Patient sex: M
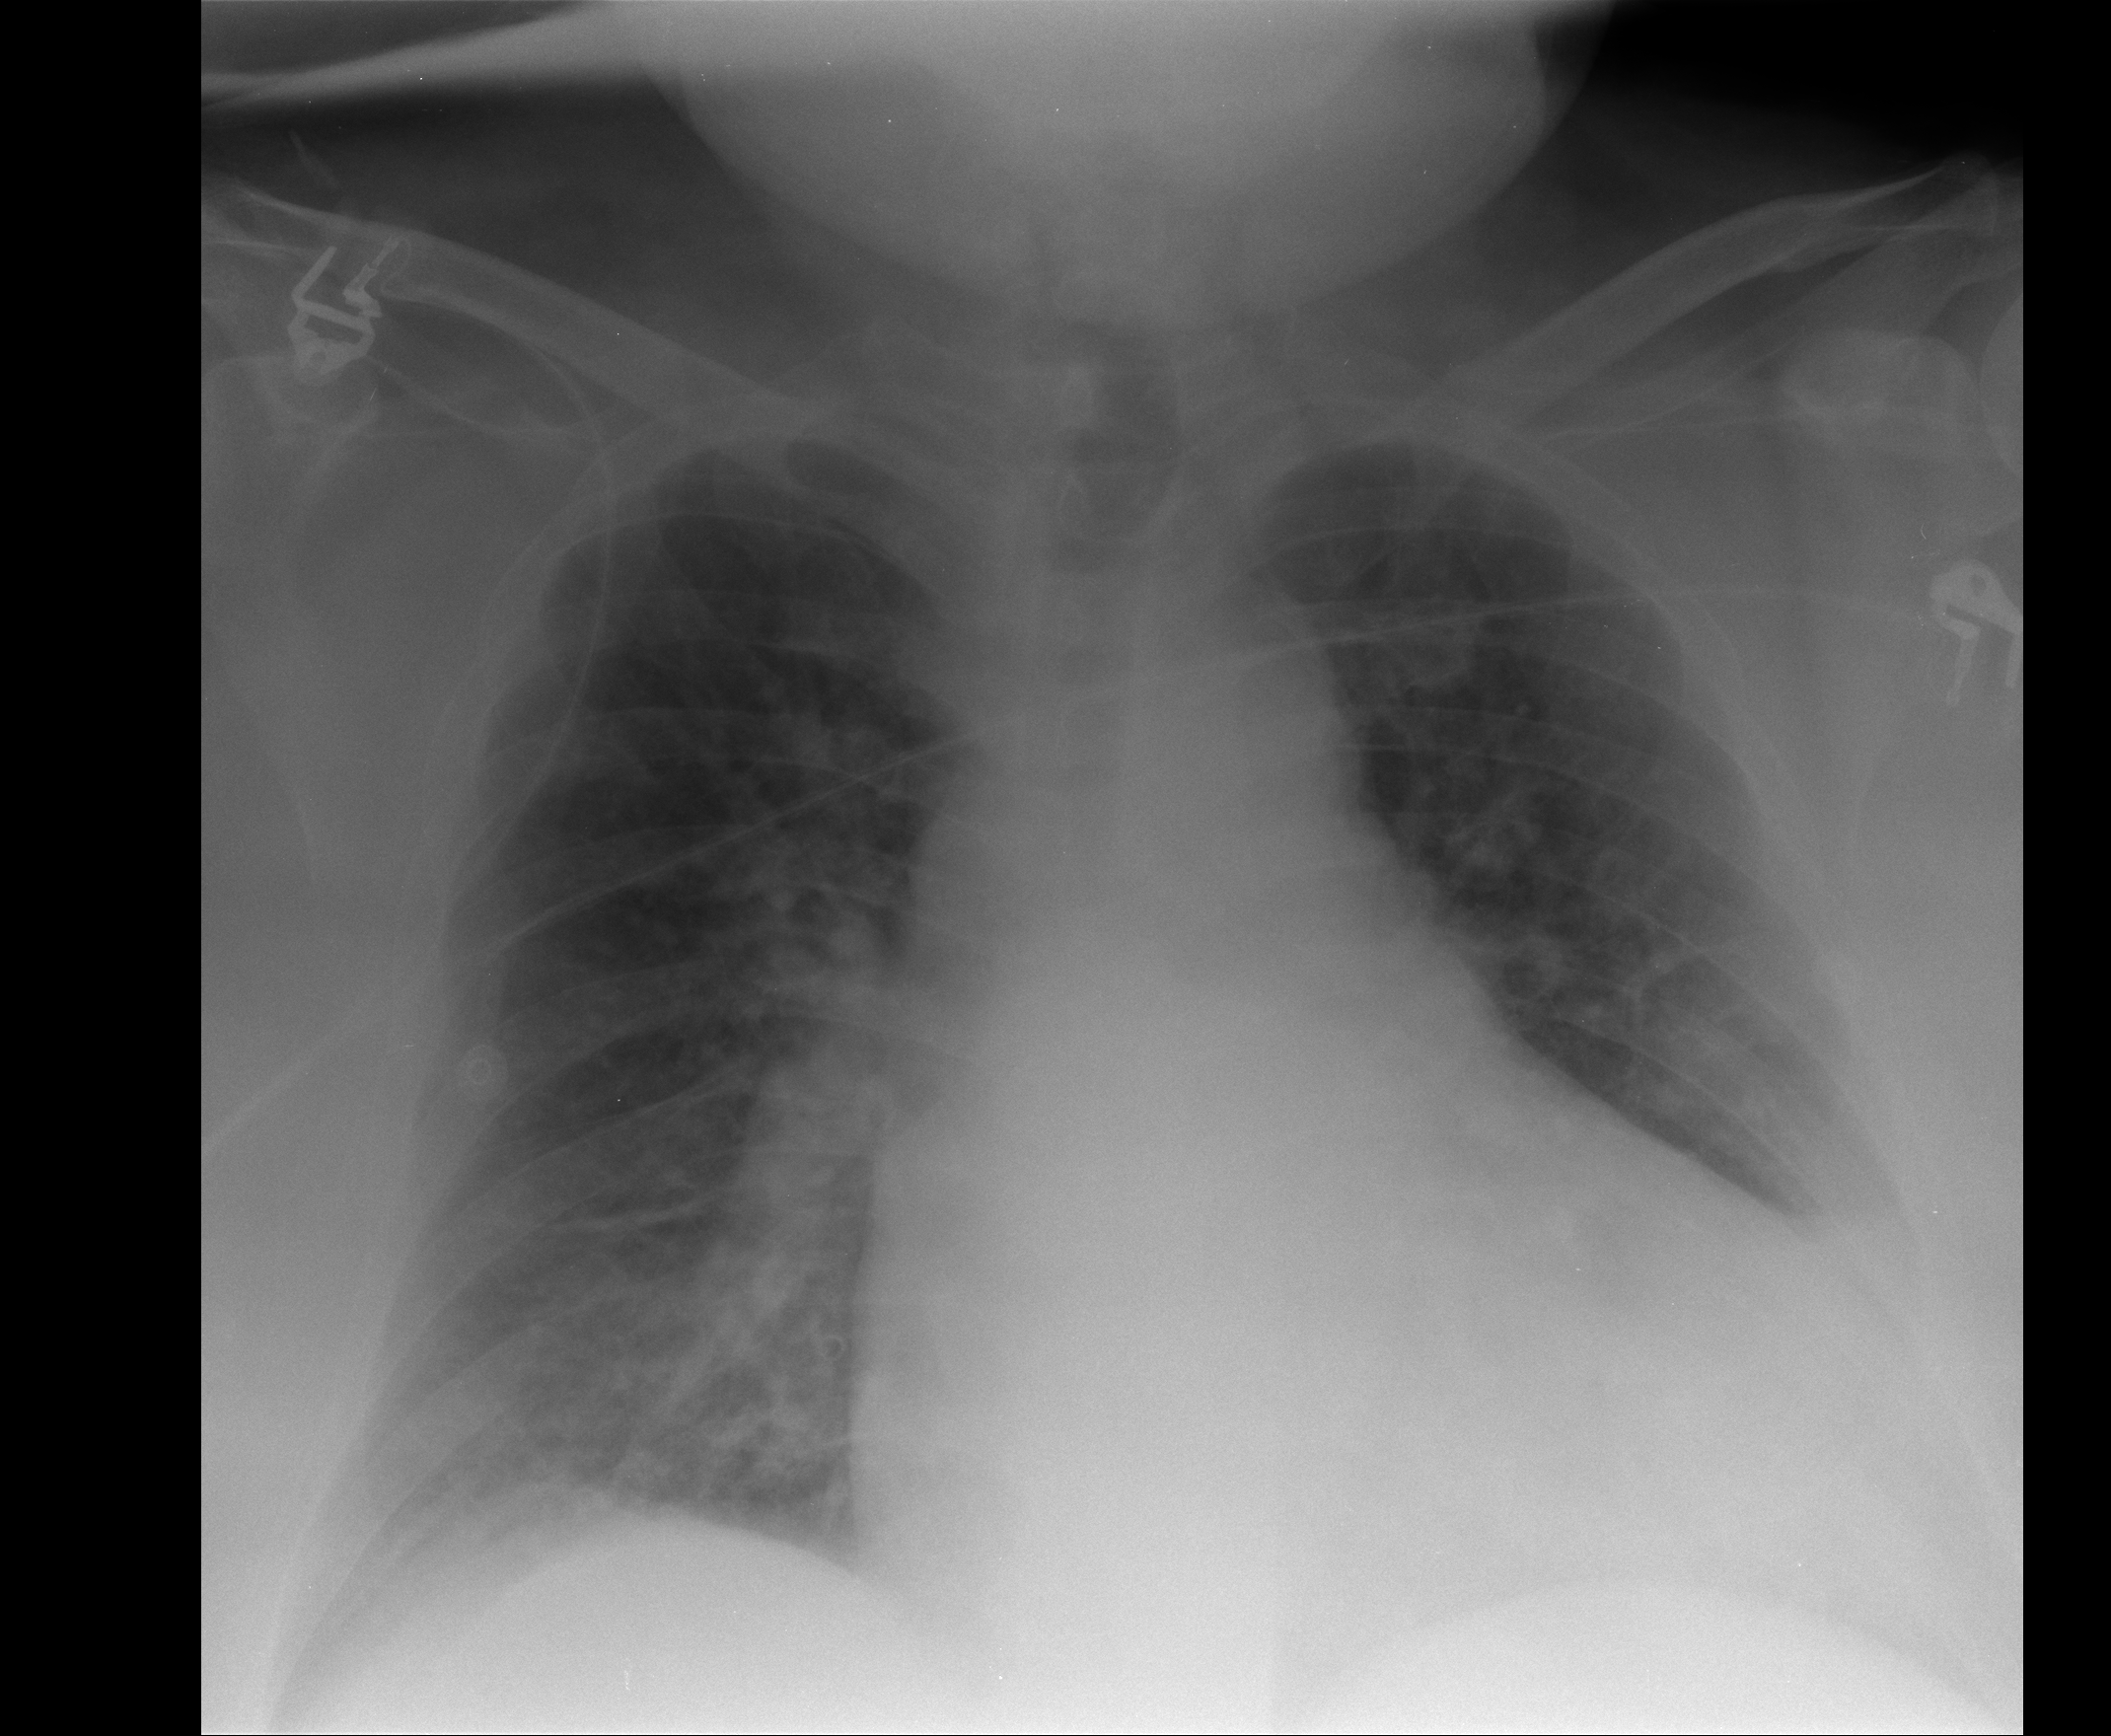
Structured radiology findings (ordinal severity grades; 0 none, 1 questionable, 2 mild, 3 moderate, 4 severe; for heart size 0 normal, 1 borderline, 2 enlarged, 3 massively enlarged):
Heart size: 3
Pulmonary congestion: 2
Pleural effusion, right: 2
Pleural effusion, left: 1
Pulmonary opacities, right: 0
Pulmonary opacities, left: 0
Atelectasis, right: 2
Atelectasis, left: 2